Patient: sex M, age 77
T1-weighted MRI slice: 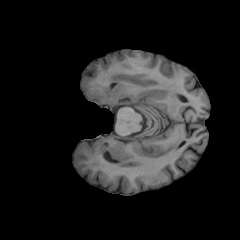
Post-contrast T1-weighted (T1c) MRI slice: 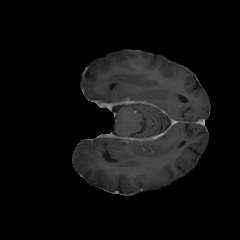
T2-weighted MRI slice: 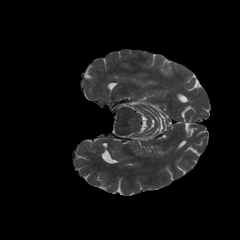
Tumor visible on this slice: no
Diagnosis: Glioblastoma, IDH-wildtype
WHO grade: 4